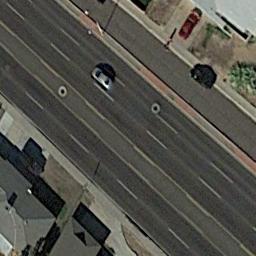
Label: freeway